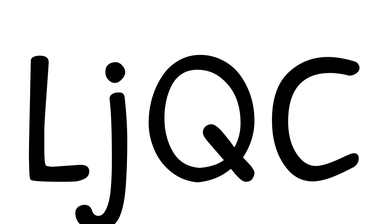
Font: PatrickHand-Regular